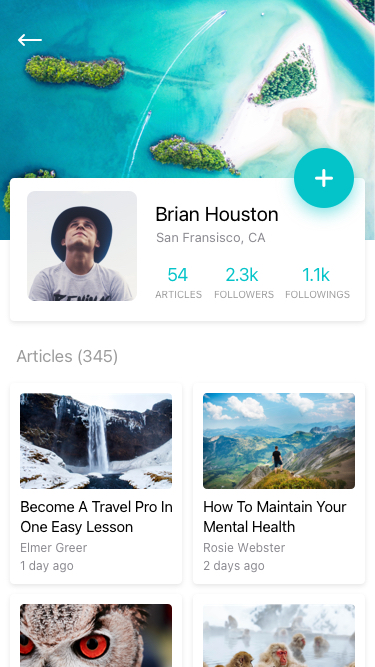
Text in this UI design:
Brian Houston
San Fransisco, CA
Articles
54
2.3k
1.1k
Followers
Followings
Become A Travel Pro In One Easy Lesson
Elmer Greer
1 day ago
How To Maintain Your Mental Health
Rosie Webster
2 days ago
Articles (345)